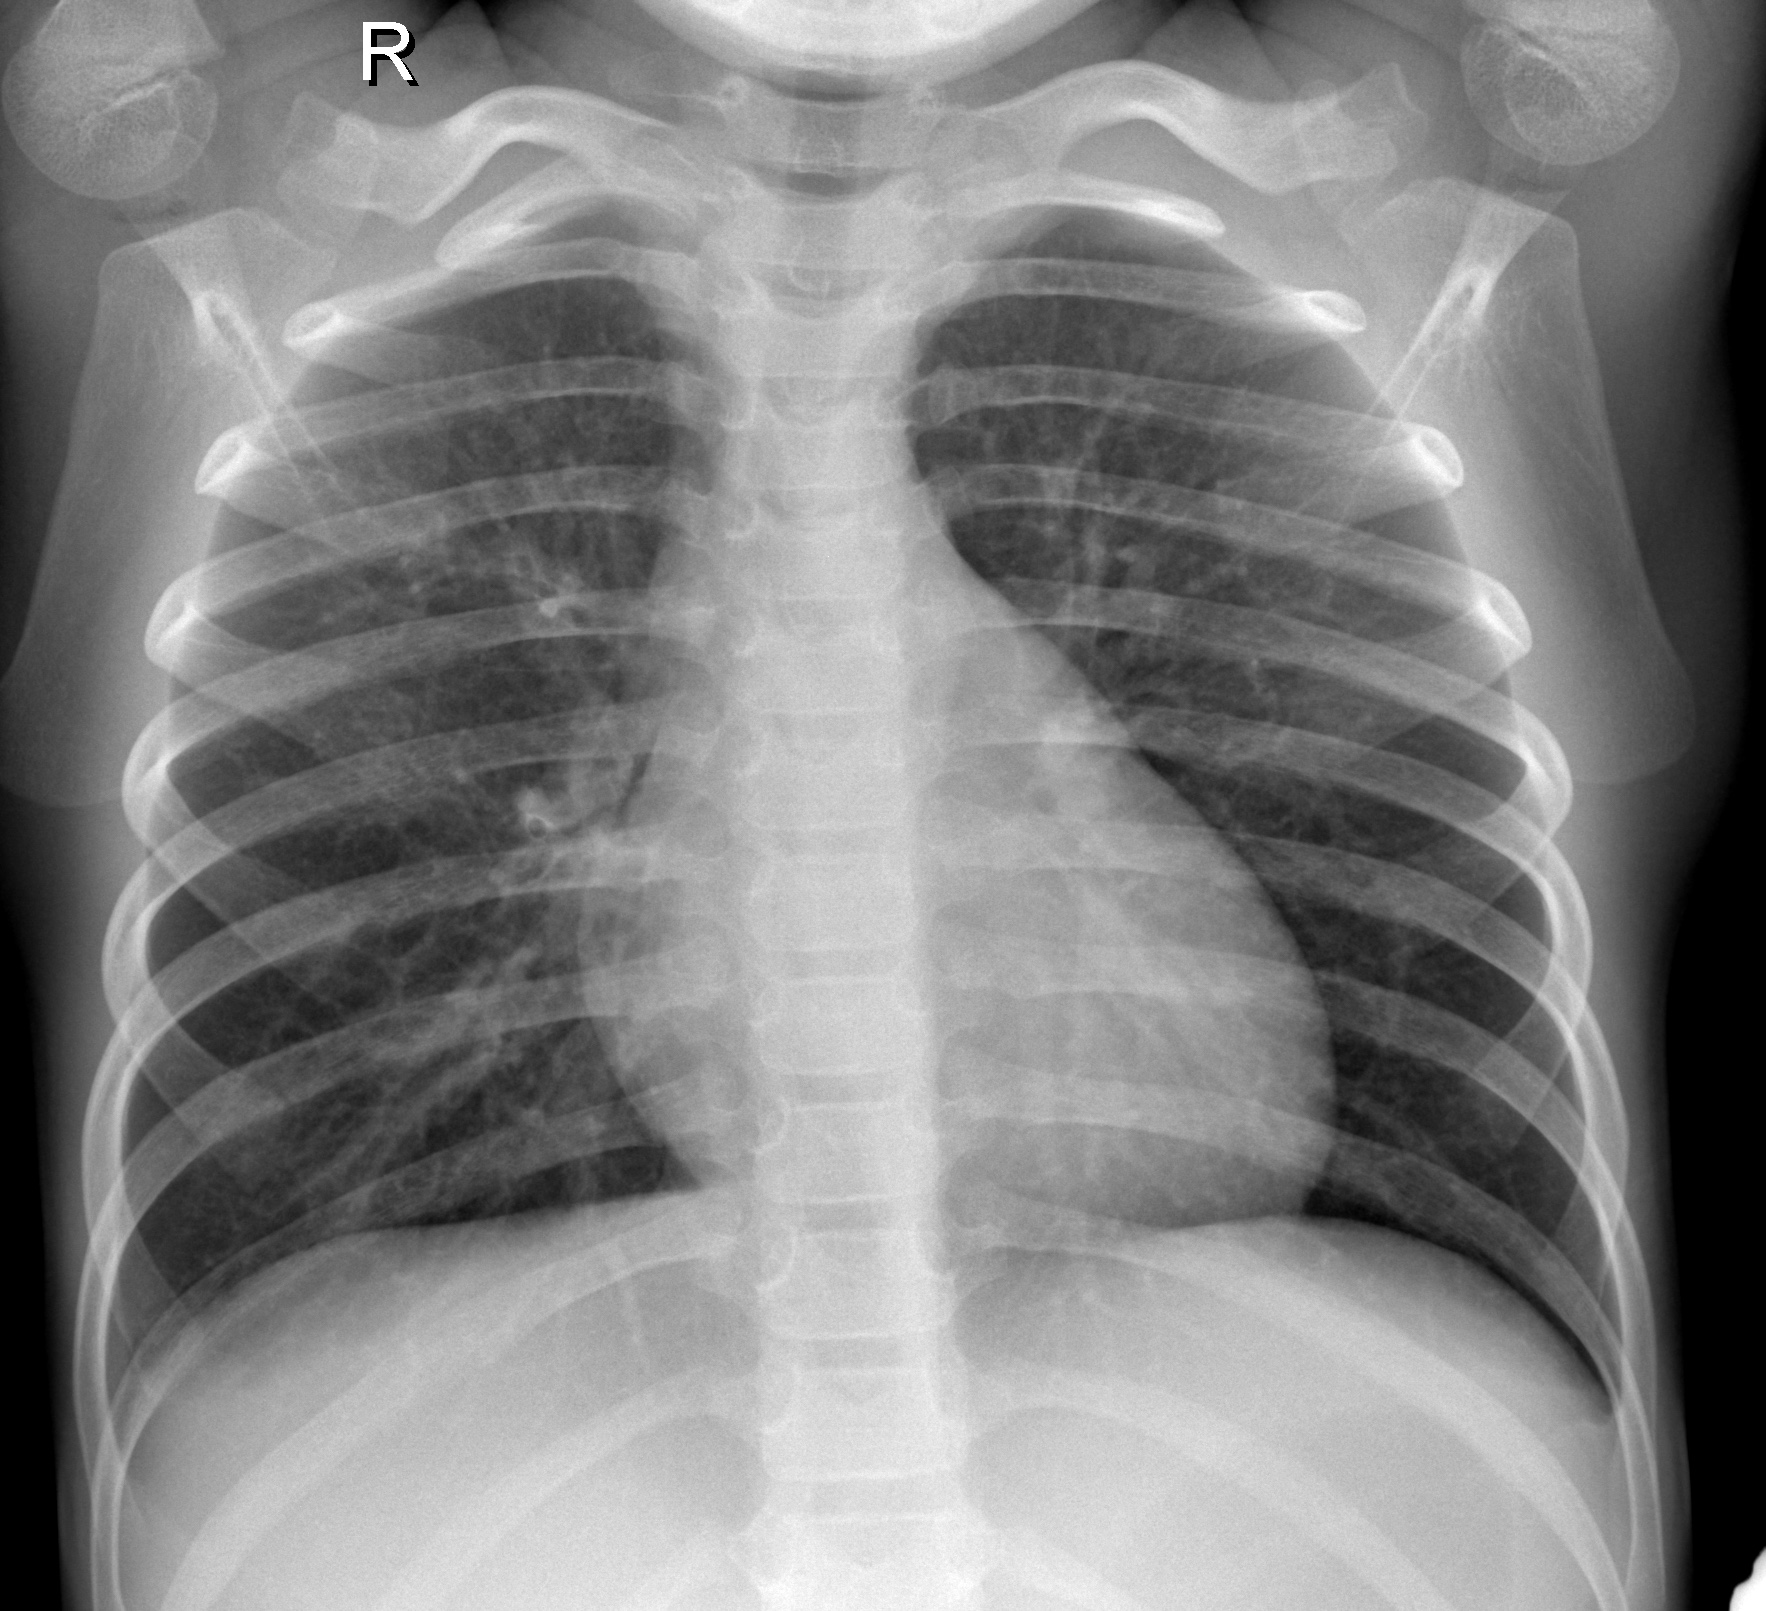
Diagnosis: NORMAL